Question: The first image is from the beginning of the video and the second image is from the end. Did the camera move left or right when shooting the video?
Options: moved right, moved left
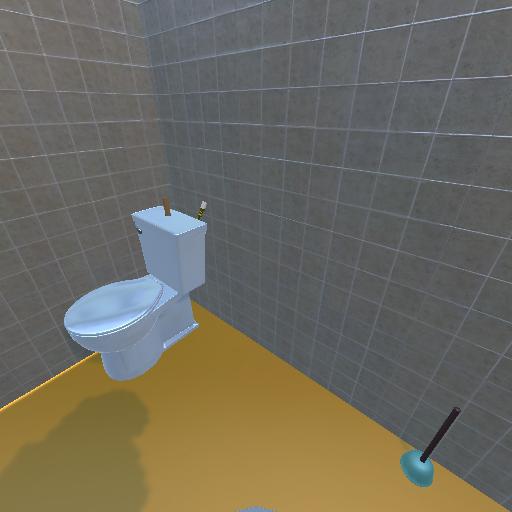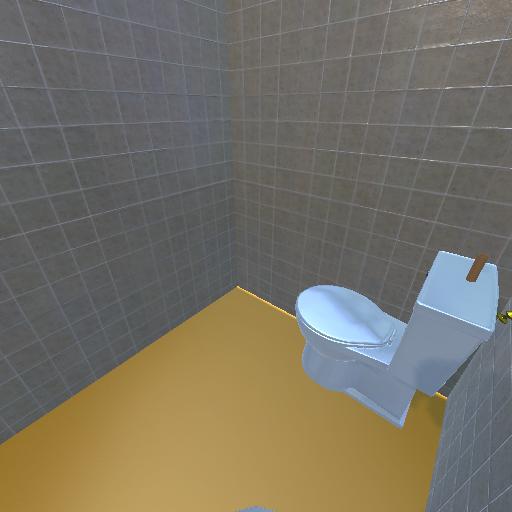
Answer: moved right